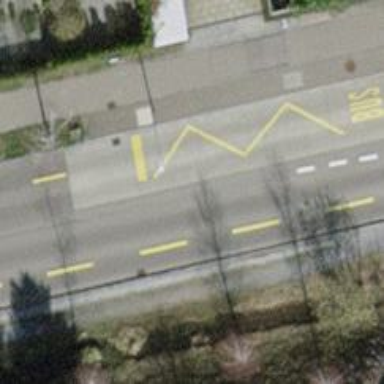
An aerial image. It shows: Public transport stop position.